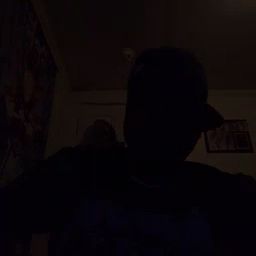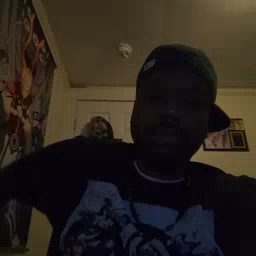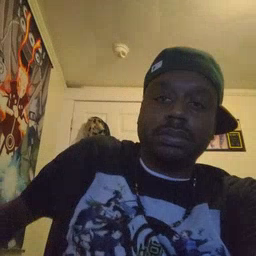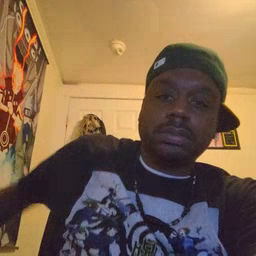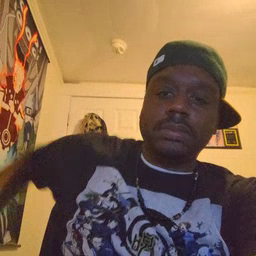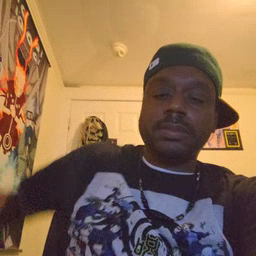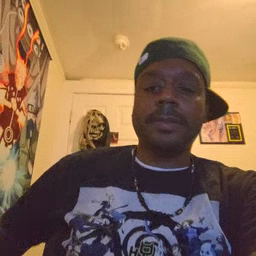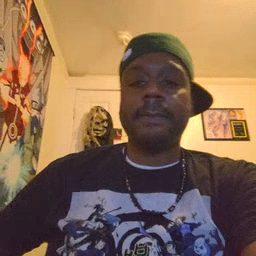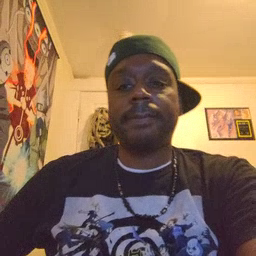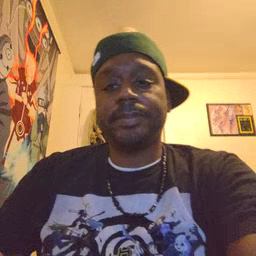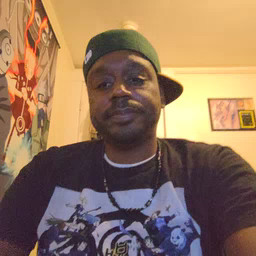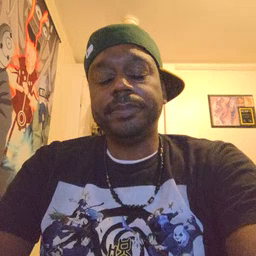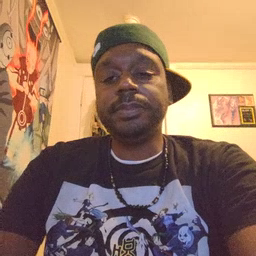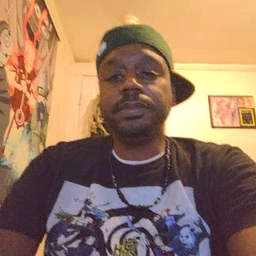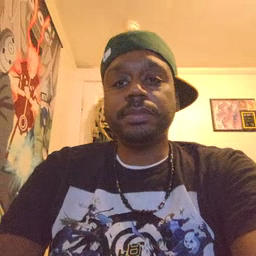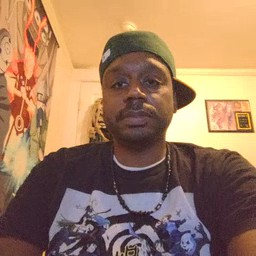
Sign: zebra